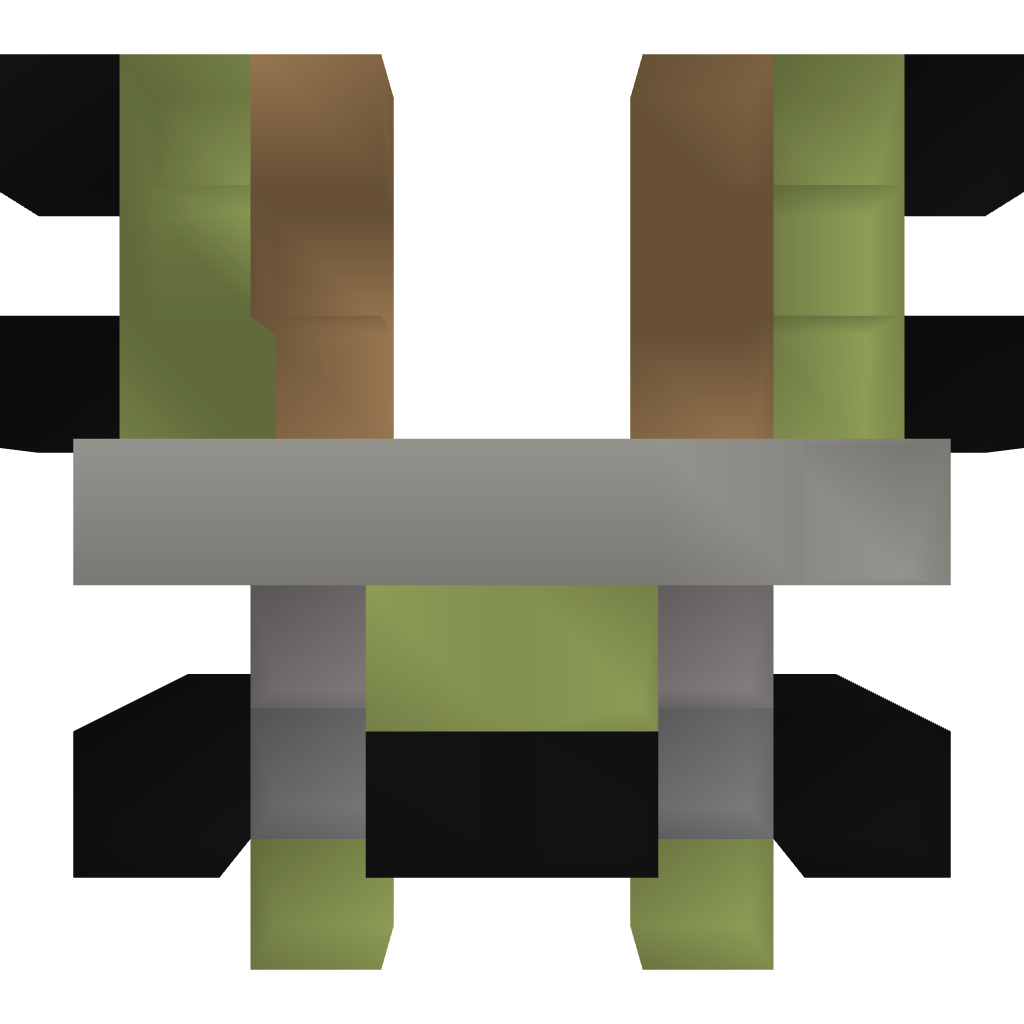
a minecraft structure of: Elykdez's Torch Activated 2X3 Door